Question: See image below, each item shows only the content from the first item, do you know what I am doing wrong?
'''
$('body').popover({
selector: '[data-popover]',
trigger: 'click hover',
placement: 'right',
html: true,
delay: {show: 50, hide: 400},
content: function() {
return $(".popover-content").html();
}
});
{% for activityItem in activity %}
<li>
<div class="popover-container">
<a class="popover-dw" href="{{ path('show_user', {'username': user.username }) }}"
data-popover="true">
{{ user.username }}
</a>
<div class="popover-content" style="display:none">
<img src="{{ asset(user.avatar) }}" alt="{{ user.username }}"
width="80" height="80" style="float:left; margin: 0 10px 10px 0"/>
<strong>
{{ user.username }}
</strong>
</div>
</div>
</li>
{% endfor %}
'''

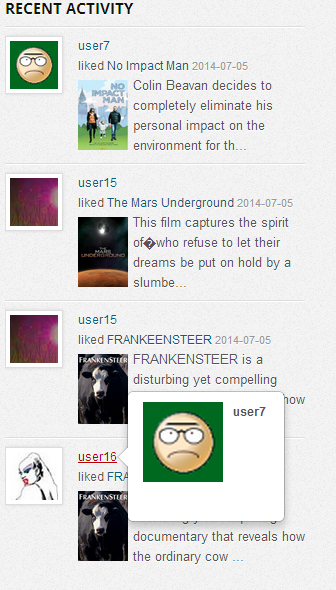
Answer: because you are using
'''
return $(".popover-content").html();
'''
which gets the html of the first element with class '.popover-content'
You need to get the '.popover-content' element relative to the element that triggered the event. The 'content' callback will have the context of the anchor so you can just wrap it in a jQuery object and use '.next':
'''
content: function() {
return $(this).next(".popover-content").html();
}
'''
<URL>